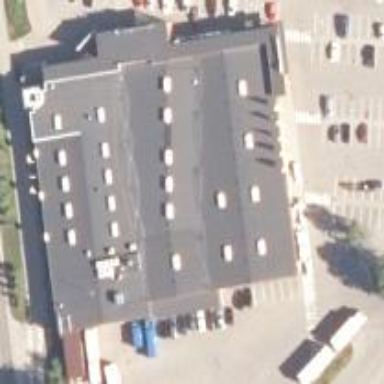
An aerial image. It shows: Post office.